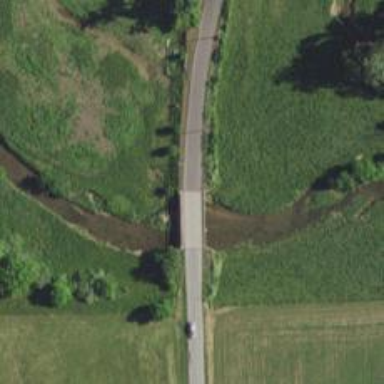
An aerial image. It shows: Unclassified road on bridge.